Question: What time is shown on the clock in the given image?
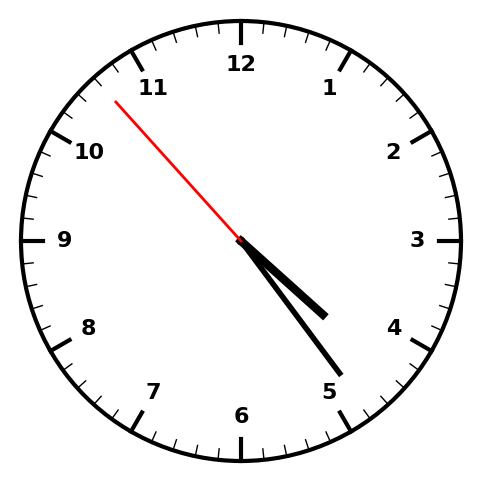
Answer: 04:23:53